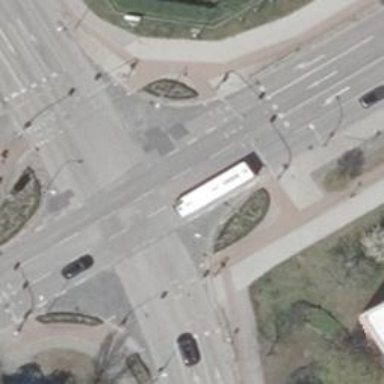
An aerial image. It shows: Road crossing with traffic signals.